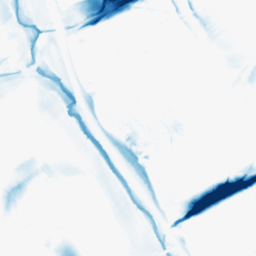
Category: morphological
Decomposition family: morphological_diamond
Decomposition parameters: operation: closing
radius: 20
Upsampling method: cubic_mitchell
Upsampling parameters: scale: 2
Upsampling scale: 2